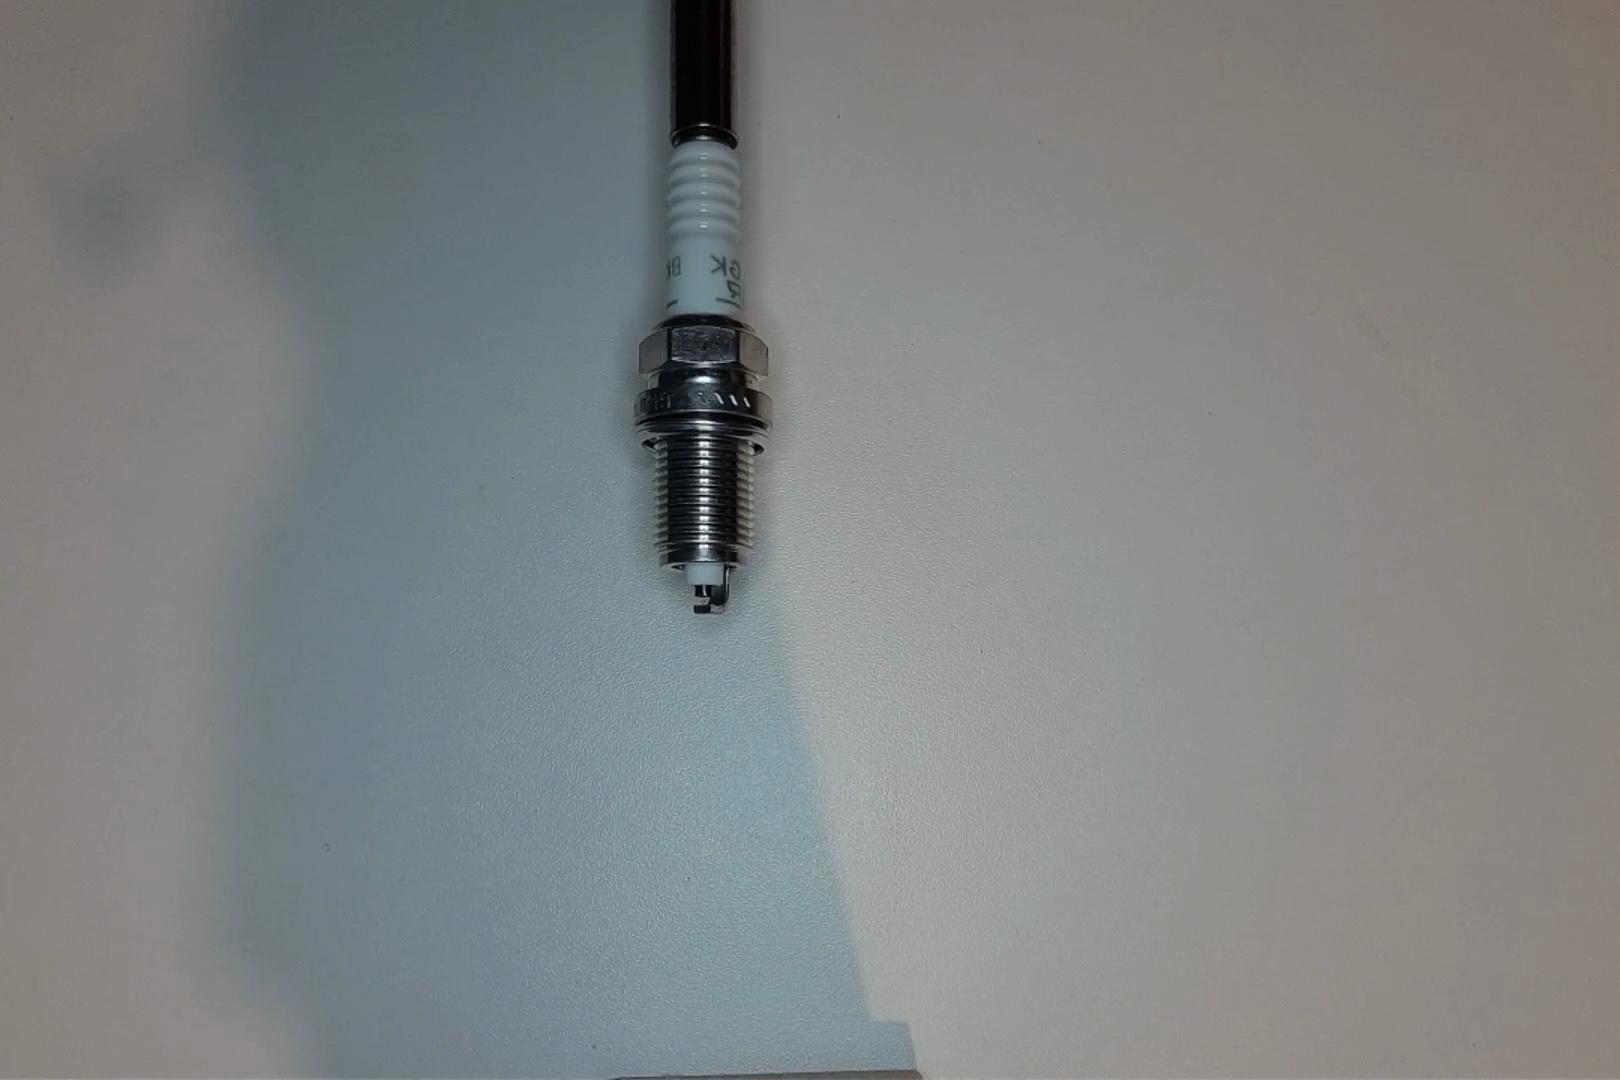
Label: normal